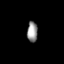
Tissue: lung
Cell type: Others
Senescence score: 0.5617
Nuclear area (px): 213
Mean DAPI intensity: 146.775